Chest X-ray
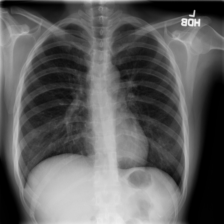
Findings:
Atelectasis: negative
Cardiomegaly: negative
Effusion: negative
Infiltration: negative
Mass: negative
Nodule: negative
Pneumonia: negative
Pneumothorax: negative
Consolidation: negative
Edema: negative
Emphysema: negative
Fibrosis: negative
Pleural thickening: negative
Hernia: negative